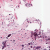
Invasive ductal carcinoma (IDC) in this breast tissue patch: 1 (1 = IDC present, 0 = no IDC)